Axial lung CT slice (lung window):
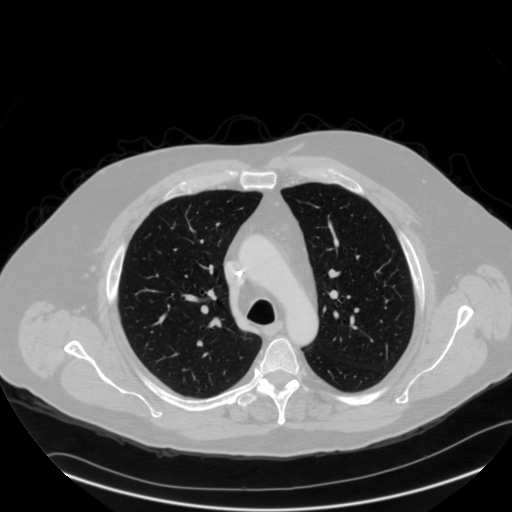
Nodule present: no